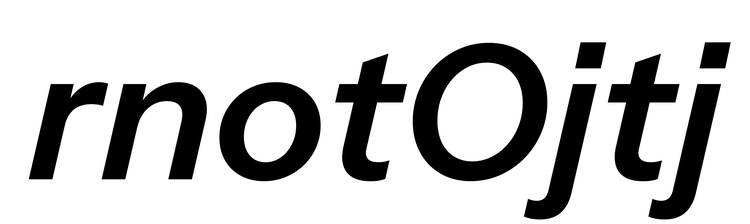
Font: InstrumentSans-Italic_SemiBold_Italic